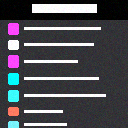
Screen state: on